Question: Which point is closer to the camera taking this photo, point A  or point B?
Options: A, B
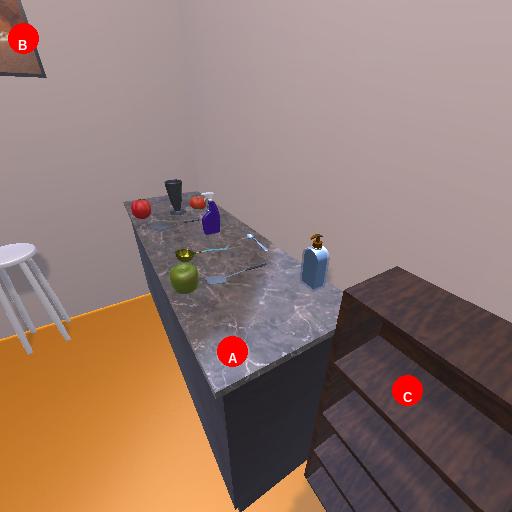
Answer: A